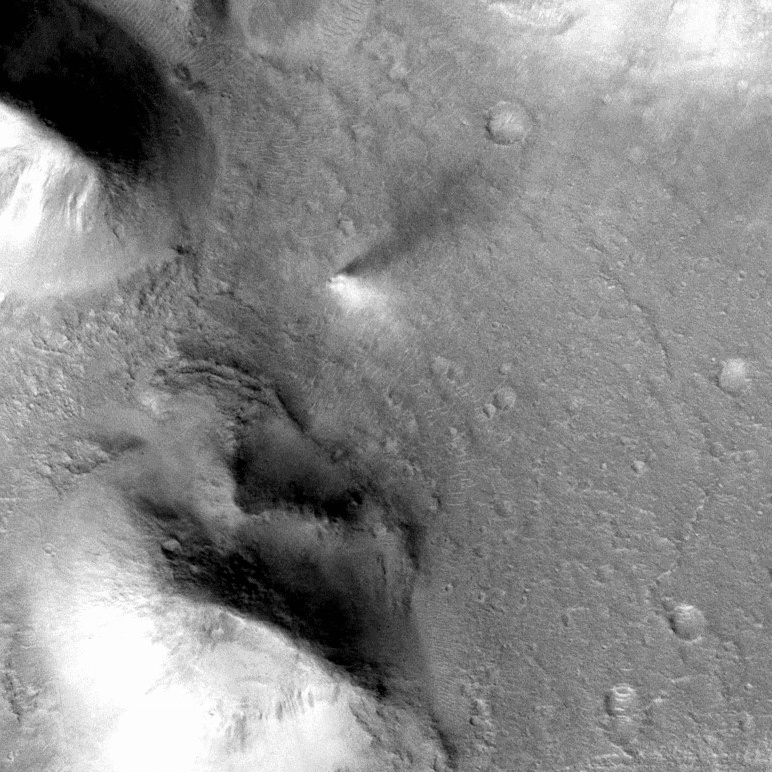
Label: dustdevil